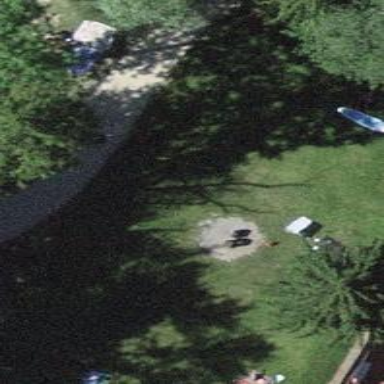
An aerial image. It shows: BBQ amenity.